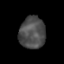
Tissue: lung
Cell type: Epithelial cells
Senescence score: 0.2117
Nuclear area (px): 819
Mean DAPI intensity: 77.421